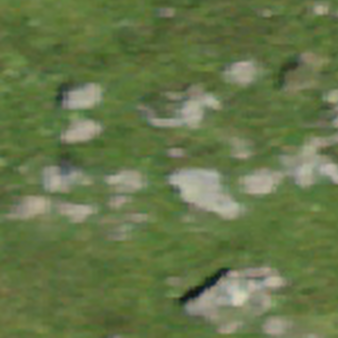
Label: bouldering_area